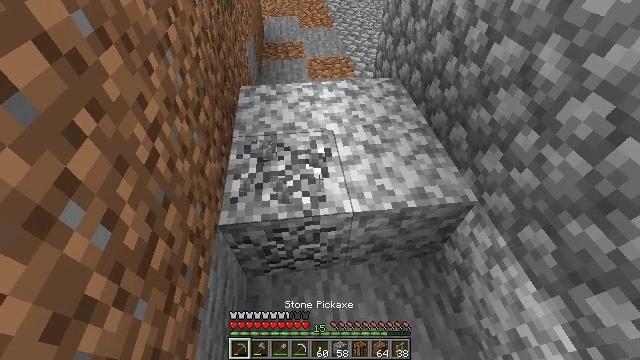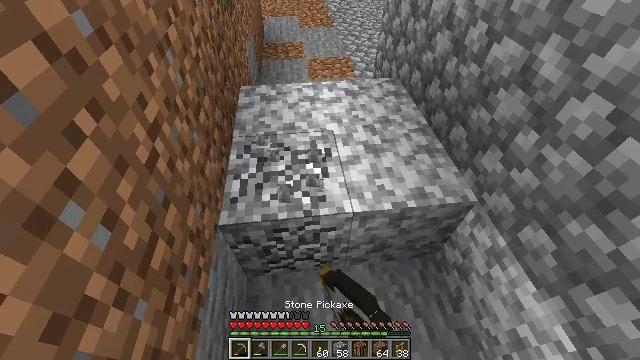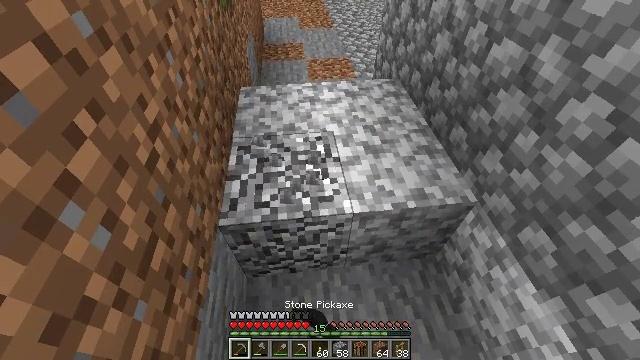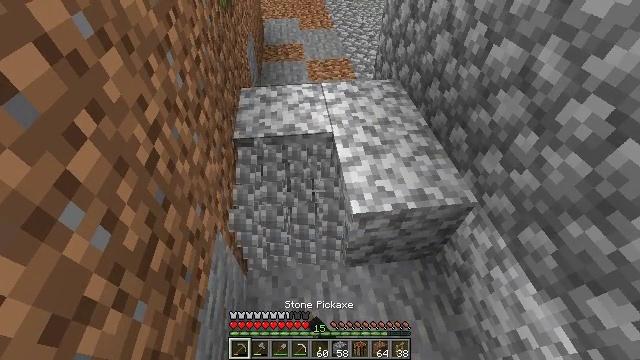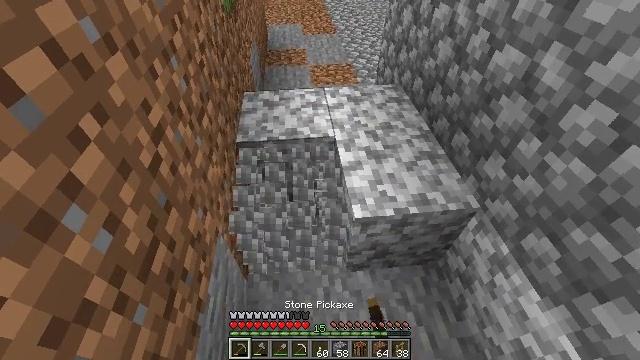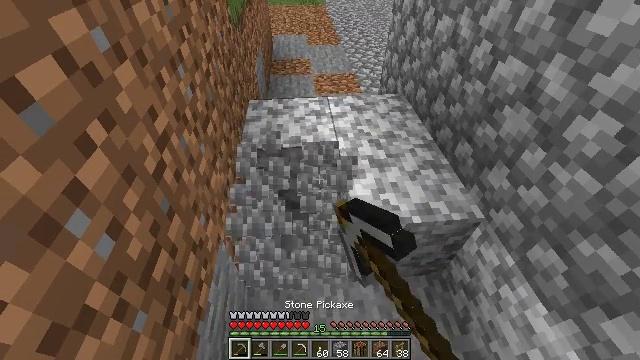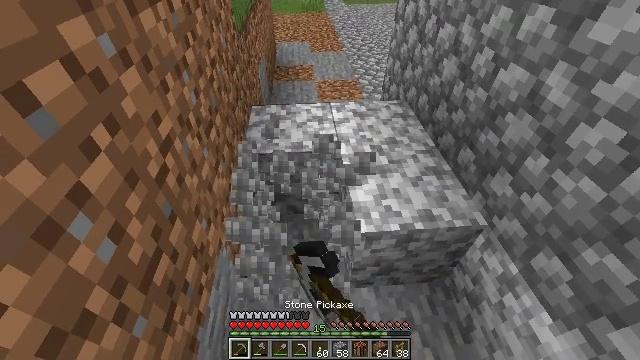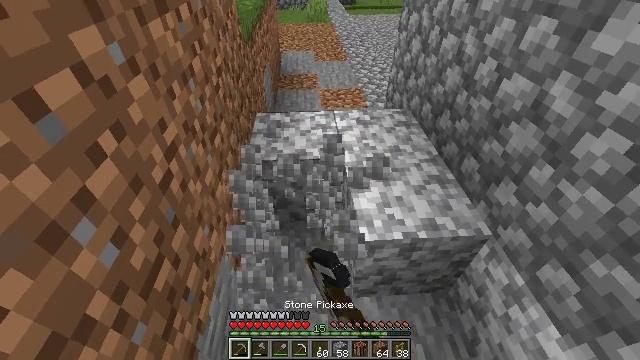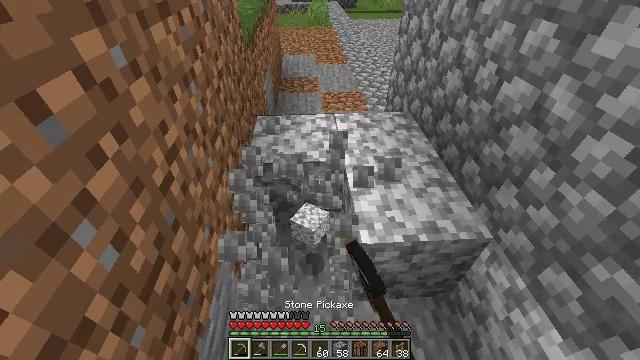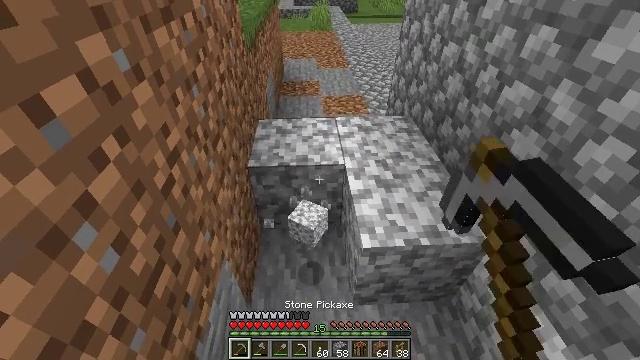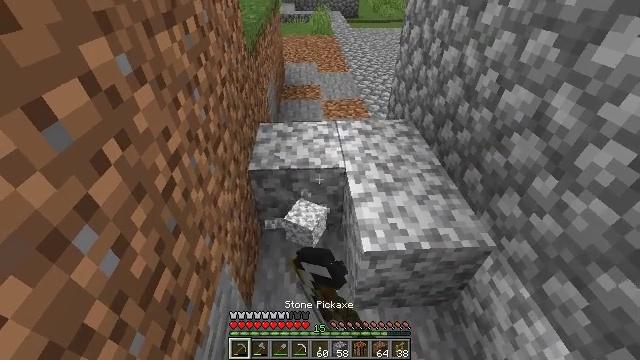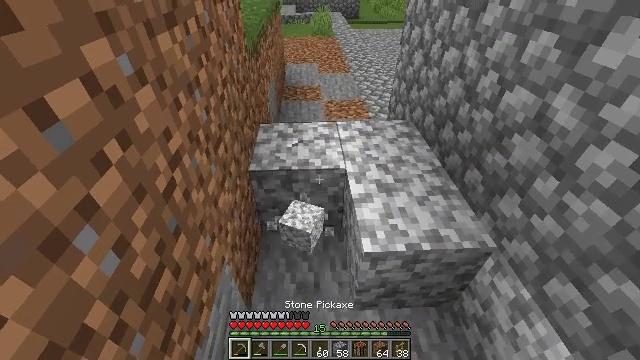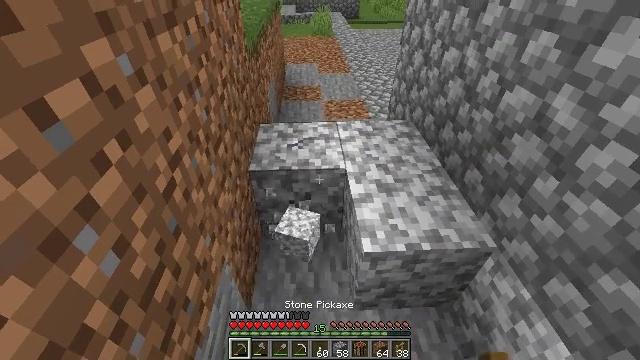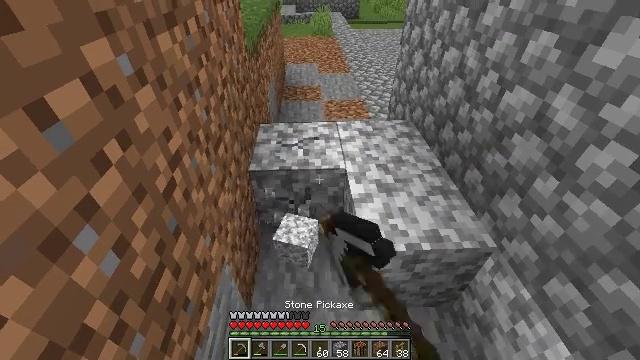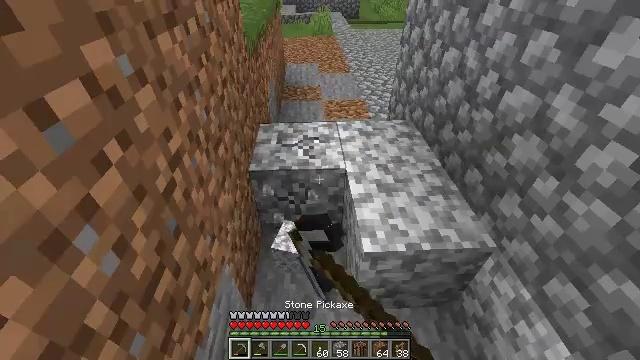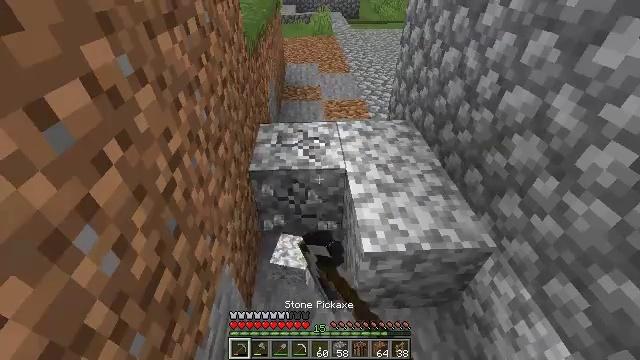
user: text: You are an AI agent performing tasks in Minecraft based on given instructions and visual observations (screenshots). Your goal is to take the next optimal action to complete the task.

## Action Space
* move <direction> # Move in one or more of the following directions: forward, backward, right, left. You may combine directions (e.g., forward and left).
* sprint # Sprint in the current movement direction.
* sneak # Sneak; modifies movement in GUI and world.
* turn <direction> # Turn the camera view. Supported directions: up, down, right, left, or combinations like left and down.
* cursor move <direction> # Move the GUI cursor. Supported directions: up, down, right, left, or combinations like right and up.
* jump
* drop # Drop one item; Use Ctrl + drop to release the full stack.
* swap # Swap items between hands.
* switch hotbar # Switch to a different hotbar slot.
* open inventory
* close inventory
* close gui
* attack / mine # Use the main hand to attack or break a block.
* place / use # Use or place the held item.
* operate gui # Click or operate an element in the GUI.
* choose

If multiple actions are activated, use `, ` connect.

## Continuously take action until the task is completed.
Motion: motion action
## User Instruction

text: Excavate some diorite.
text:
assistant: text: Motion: attack / mine
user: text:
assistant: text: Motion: attack / mine
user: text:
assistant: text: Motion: attack / mine
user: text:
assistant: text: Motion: attack / mine
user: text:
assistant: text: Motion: turn up, attack / mine
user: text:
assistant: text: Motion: turn up, attack / mine
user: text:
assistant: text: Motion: turn up, attack / mine
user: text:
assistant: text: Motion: attack / mine
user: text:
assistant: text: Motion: attack / mine
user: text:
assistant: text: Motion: attack / mine
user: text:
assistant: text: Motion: attack / mine
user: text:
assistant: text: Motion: attack / mine
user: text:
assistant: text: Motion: attack / mine
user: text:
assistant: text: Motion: attack / mine
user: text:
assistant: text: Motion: attack / mine
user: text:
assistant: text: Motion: attack / mine
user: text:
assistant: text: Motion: attack / mine
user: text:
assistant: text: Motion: attack / mine
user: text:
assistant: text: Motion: attack / mine
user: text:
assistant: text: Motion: attack / mine
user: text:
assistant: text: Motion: attack / mine
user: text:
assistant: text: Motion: attack / mine
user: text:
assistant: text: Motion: attack / mine
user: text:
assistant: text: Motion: attack / mine
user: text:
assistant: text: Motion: attack / mine
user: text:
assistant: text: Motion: attack / mine
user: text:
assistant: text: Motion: attack / mine
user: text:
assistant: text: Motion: turn right, attack / mine
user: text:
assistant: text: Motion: turn right and down, attack / mine
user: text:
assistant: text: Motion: turn right and down, attack / mine